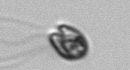
Label: flagellate_morphotype1